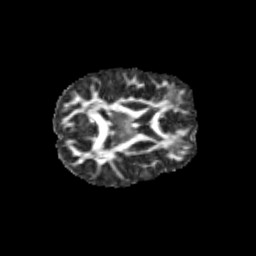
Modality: FA
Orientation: axial
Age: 10
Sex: male
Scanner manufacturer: siemens
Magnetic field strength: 3 T
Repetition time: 3.8 s
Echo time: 0.07 s